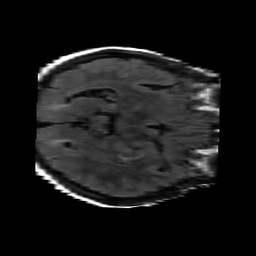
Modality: FLAIR
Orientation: axial
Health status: ill
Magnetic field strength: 3 T